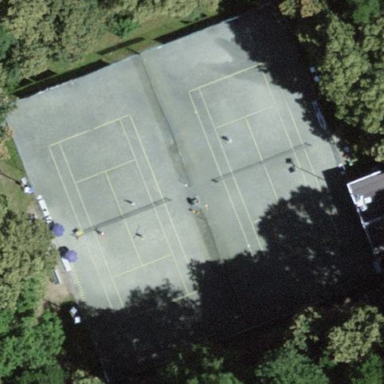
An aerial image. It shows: Tennis court in leisure pitch.